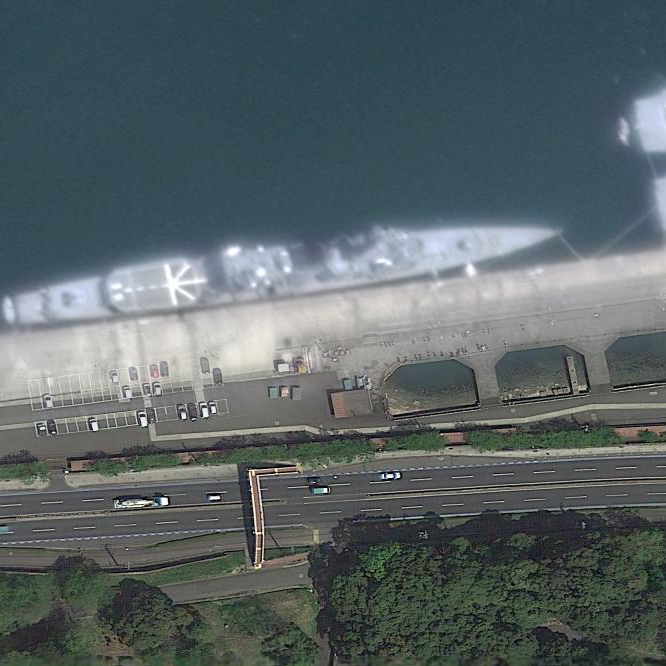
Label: Abukuma-class_frigate